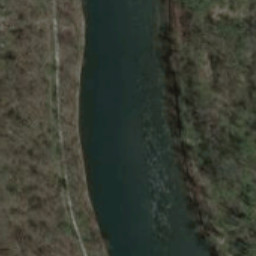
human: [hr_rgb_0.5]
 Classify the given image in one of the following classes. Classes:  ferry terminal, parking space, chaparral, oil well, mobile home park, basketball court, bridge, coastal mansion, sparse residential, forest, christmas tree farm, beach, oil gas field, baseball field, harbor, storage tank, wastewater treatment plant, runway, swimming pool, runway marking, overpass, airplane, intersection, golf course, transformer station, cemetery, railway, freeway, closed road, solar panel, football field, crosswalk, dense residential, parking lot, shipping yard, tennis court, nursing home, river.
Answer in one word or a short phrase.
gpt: river